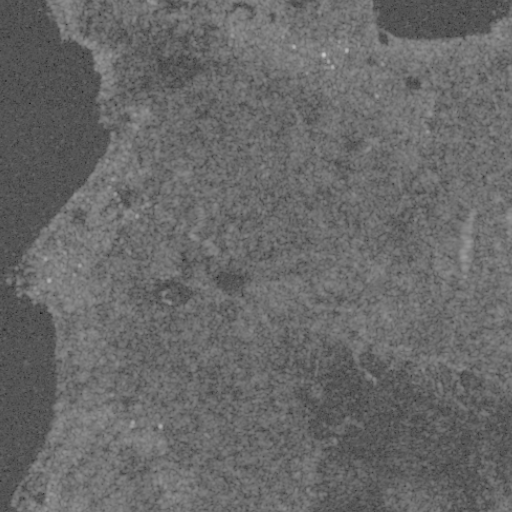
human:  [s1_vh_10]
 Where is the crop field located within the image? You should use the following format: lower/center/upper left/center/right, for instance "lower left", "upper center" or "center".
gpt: The crop field is located in the upper right of the image.
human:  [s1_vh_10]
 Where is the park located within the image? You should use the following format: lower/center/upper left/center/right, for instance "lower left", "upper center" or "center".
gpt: The park is located in the lower left of the image.
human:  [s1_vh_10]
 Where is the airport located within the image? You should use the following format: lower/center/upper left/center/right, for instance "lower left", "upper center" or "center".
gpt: There is no airport in the image.

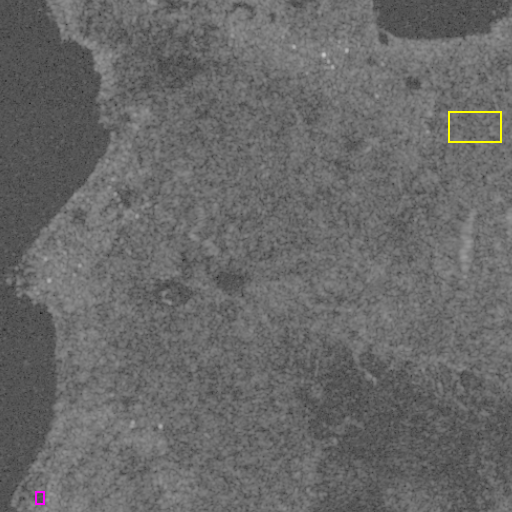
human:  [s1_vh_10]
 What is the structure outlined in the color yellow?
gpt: The structure outlined in yellow is a crop field.
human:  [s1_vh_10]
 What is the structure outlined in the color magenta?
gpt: The structure outlined in magenta is a park.
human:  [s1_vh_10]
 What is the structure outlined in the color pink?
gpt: There is no pink outline.